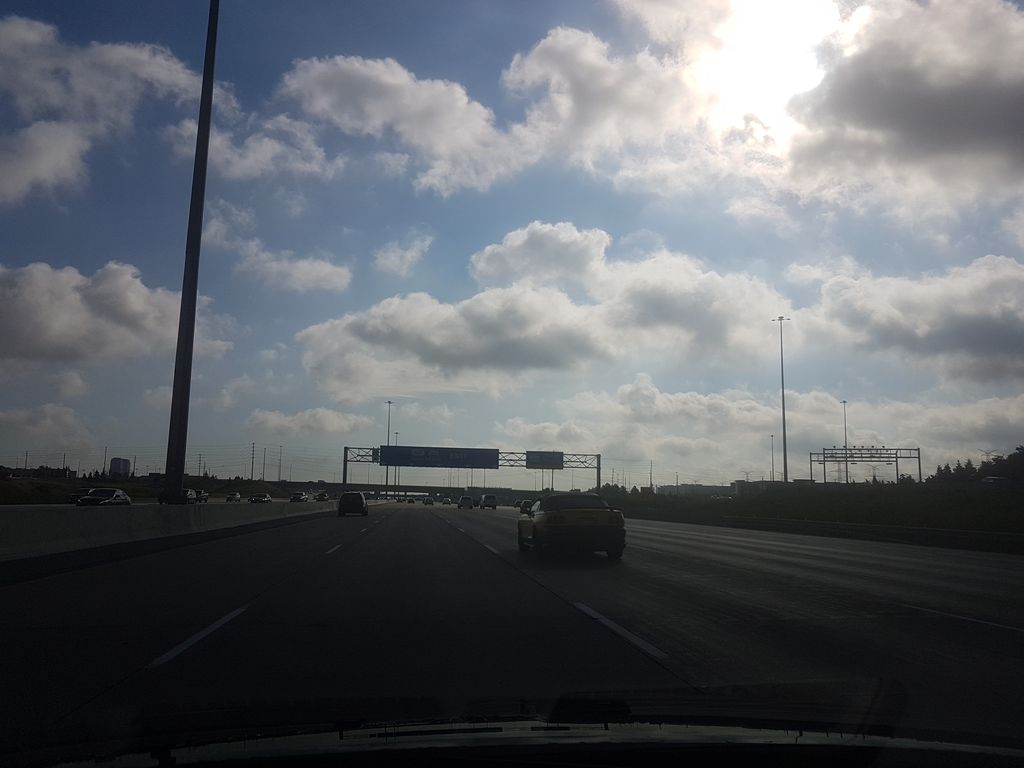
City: toronto